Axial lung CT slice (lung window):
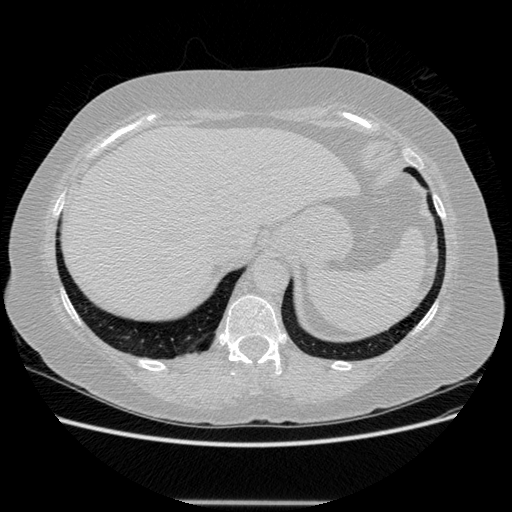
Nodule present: no